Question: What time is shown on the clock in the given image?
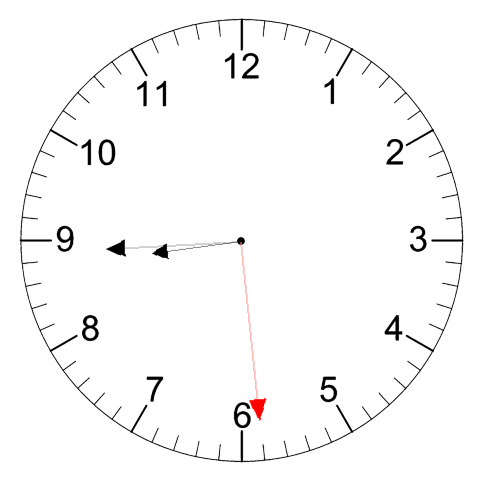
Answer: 08:44:29